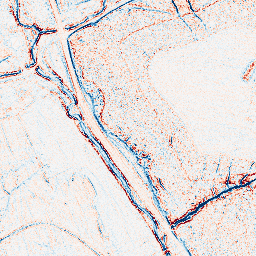
Category: edge_preserving
Decomposition family: bilateral
Decomposition parameters: d: 5
sigma_color: 150
sigma_space: 25
Upsampling method: bicubic
Upsampling parameters: scale: 4
Upsampling scale: 4